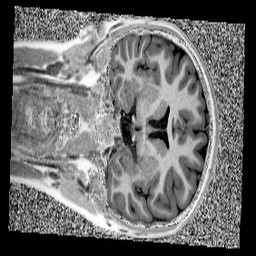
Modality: UNIT1
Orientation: coronal
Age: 13
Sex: female
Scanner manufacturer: siemens
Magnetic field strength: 3 T
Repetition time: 4 s
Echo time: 0.00299 s